Question: I'm testing the new API 21, I try to create a RecyclerView but I'm stuck with a dependency problem.
The error look like that

my layout :
'''
<RelativeLayout xmlns:android="http://schemas.android.com/apk/res/android"
android:layout_width="match_parent"
android:layout_height="match_parent"
android:paddingLeft="@dimen/activity_horizontal_margin"
android:paddingRight="@dimen/activity_horizontal_margin"
android:paddingTop="@dimen/activity_vertical_margin"
android:paddingBottom="@dimen/activity_vertical_margin">
<!-- A RecyclerView with some commonly used attributes -->
<android.support.v7.widget.RecyclerView
android:id="@+id/mRecyclerView"
android:scrollbars="vertical"
android:layout_width="match_parent"
android:layout_height="match_parent" />
</RelativeLayout>
'''
and my gradle file
'''
apply plugin: 'com.android.application'
android {
compileSdkVersion 21
buildToolsVersion "20.0.0"
defaultConfig {
applicationId "com.agonist.samplify"
minSdkVersion 17
targetSdkVersion 21
versionCode 1
versionName "1.0"
}
buildTypes {
release {
runProguard false
proguardFiles getDefaultProguardFile('proguard-android.txt'), 'proguard-rules.pro'
}
}
}
dependencies {
compile fileTree(dir: 'libs', include: ['*.jar'])
compile 'com.android.support:cardview-v7:+'
compile 'com.android.support:recyclerview-v7:+'
}
'''
I don't know what to do. I tried to clean/build the project but it stay here. Any idea ?
EDIT : Finnaly it's only an IDE preview problems. During execution everything works
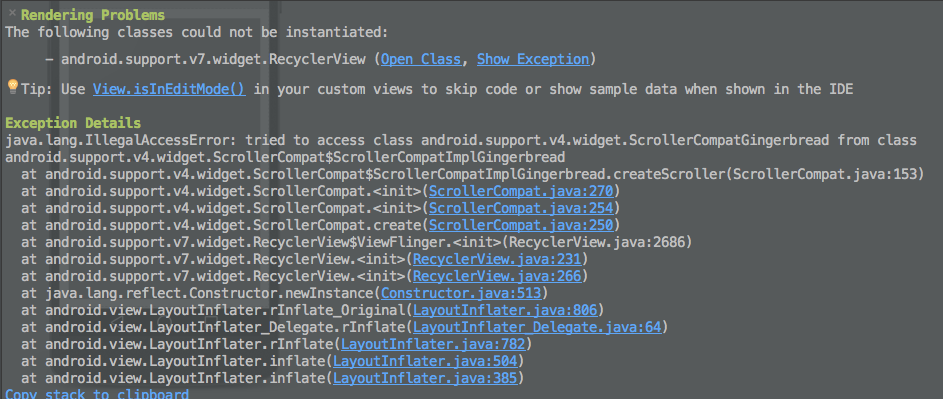
Answer: The new RecyclerView does not yet work in Studio. Google are working on a fix. (<URL>